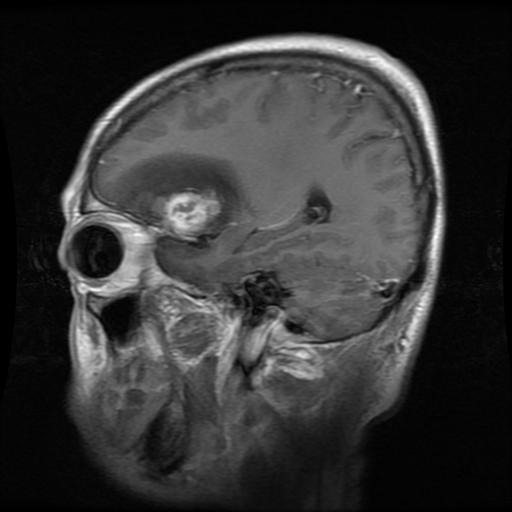
Label: meningioma